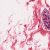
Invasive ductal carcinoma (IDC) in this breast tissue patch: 0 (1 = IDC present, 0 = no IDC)